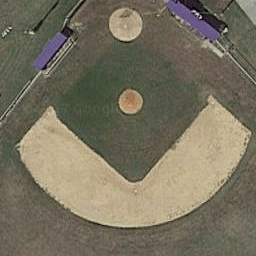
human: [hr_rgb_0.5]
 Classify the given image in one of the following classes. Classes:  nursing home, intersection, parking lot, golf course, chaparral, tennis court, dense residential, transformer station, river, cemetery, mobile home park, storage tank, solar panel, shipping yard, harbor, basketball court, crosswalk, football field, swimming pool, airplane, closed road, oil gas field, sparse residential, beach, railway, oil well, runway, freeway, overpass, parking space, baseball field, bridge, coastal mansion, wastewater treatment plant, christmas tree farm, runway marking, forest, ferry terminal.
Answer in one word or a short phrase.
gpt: baseball field